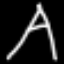
Label: The Eiffel Tower